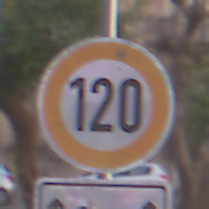
Verkehrszeichen: Geschwindigkeit120
Zusatzzeichen unten: LaengeEinerStrecke2
Umgebung: Outdoor, Urban
Tageszeit: MorningAfternoon
Wetter: PartlyCloudy
Licht: Natural
Jahreszeit: NotSpecified
Kontrast: LowContrast